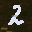
Label: 2